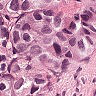
Metastatic tissue present: yes